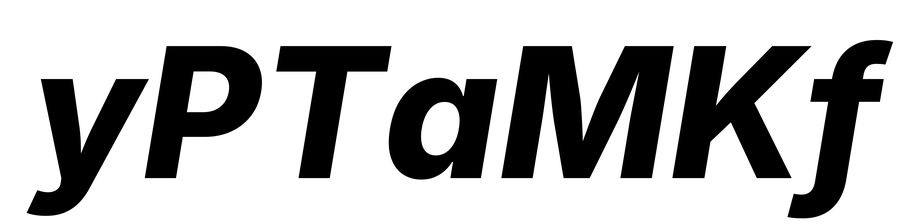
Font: Inter-Italic_ExtraBold_Italic